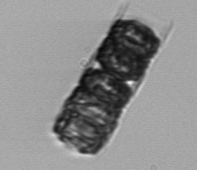
Label: Paralia_sulcata